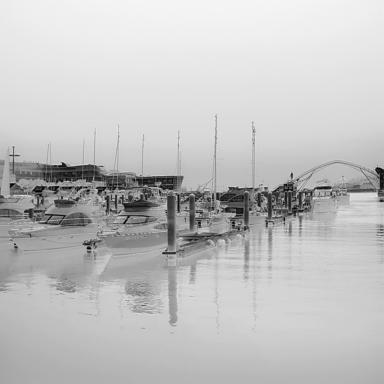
There are nine objects shown in the infrared image, including six canoes, and three sailboats.